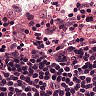
Metastatic tissue present: no